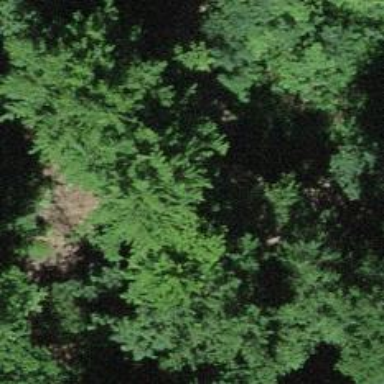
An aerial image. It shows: Path for forestry vehicles.